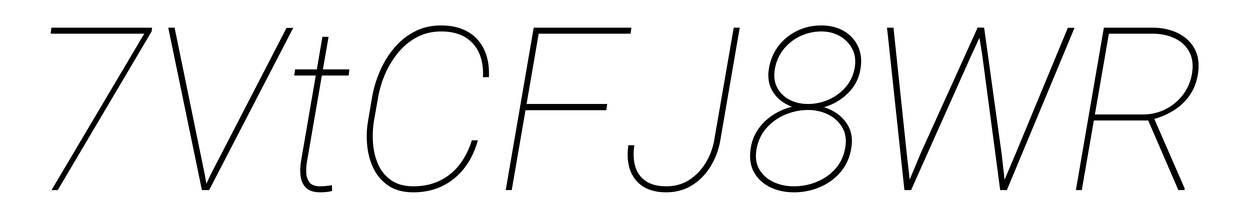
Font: Roboto-Italic_Thin_Italic